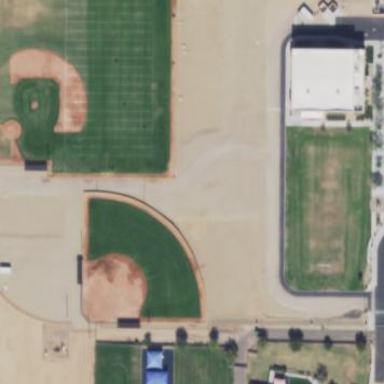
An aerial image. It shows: Softball pitch for leisure land activities.